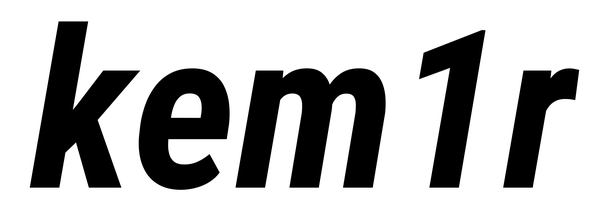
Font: Roboto-Italic_Condensed_Bold_Italic